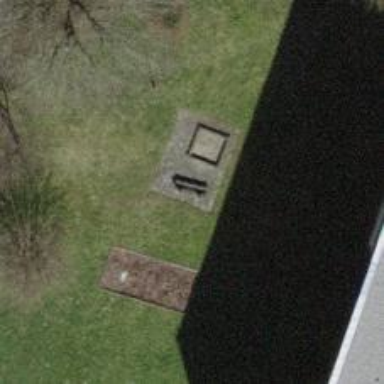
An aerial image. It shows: Bench for seating.